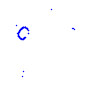
Particle: proton